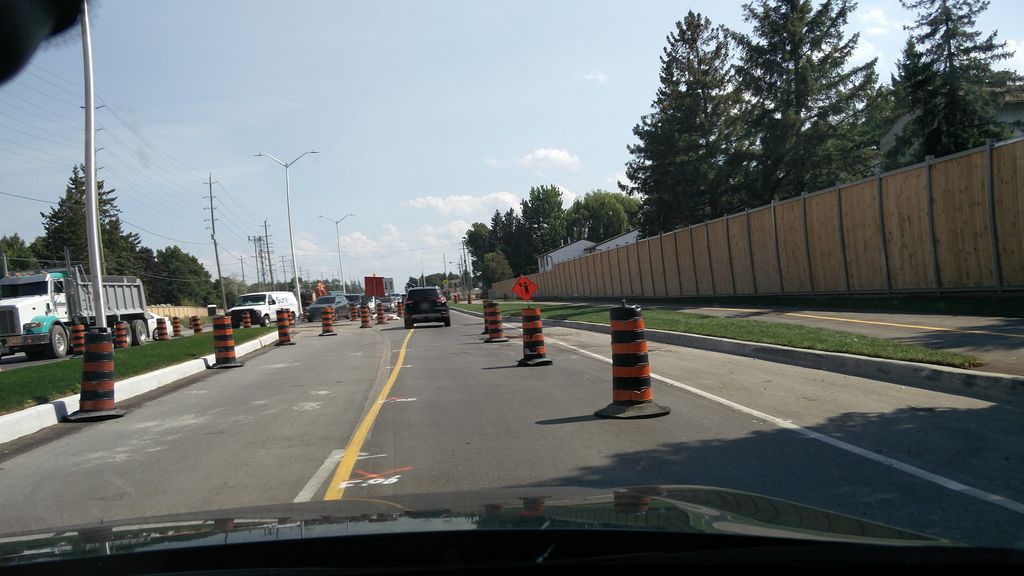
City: ottawa-gatineau